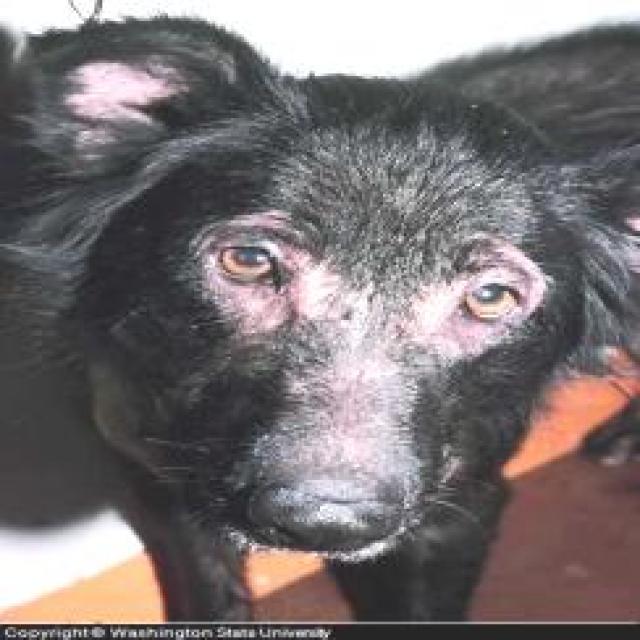
Canine hypersensitivity reaction — allergic skin response with urticaria, erythema, pruritus, and angioedema. May be food, environmental, or flea allergy related.